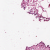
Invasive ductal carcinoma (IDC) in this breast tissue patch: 0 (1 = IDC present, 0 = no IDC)